Field crop: maize
Growth stage: 2
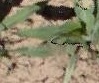
Species: maize